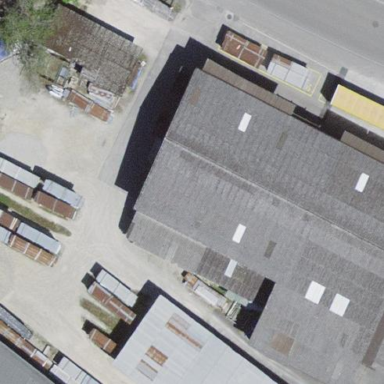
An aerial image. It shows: Warehouse.